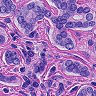
Metastatic tissue present: yes